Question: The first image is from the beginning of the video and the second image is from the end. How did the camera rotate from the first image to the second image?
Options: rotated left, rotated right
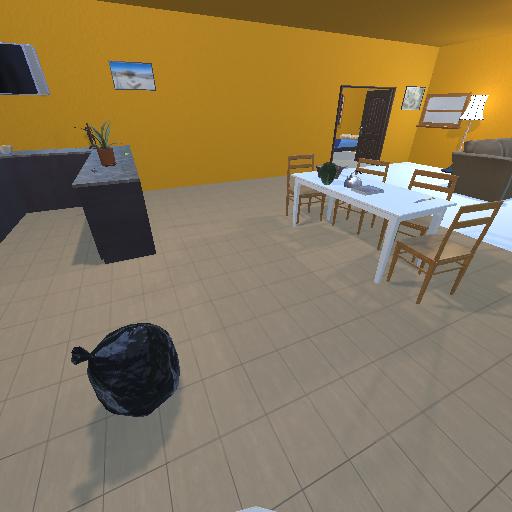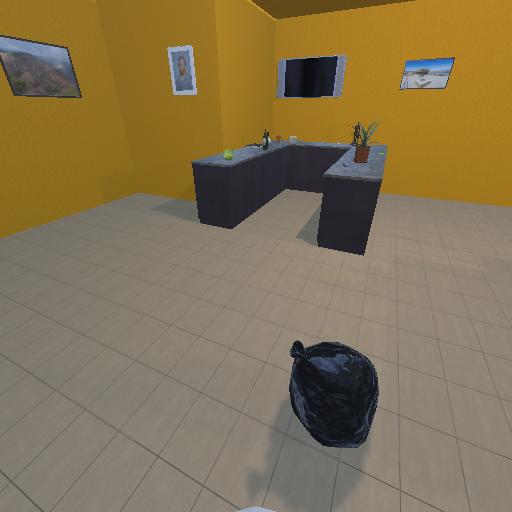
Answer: rotated left